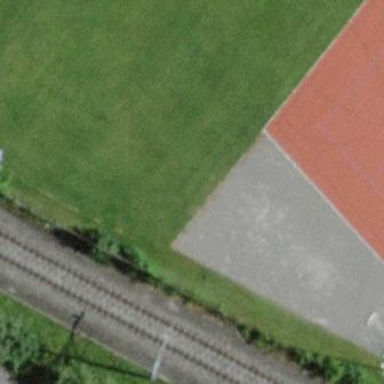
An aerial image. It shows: Athletic track located in leisure land area.